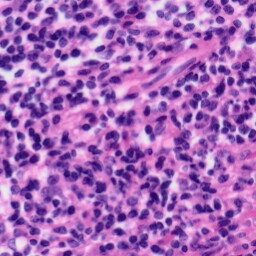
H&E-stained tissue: Tonsil